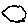
Label: cloud